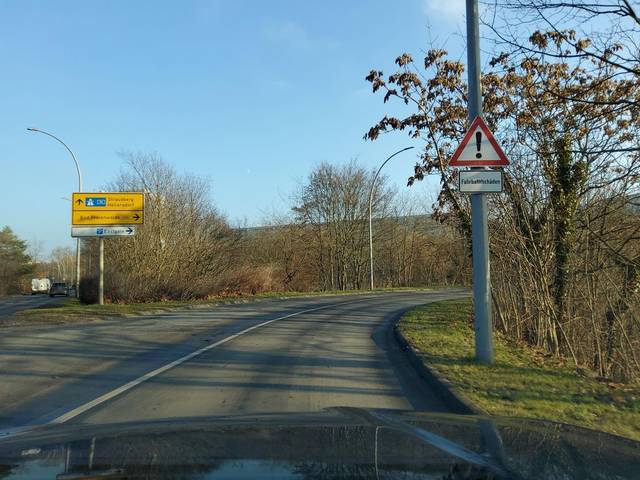
Region: Germany
Coordinates: 52.54, 13.54